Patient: sex F, age 74
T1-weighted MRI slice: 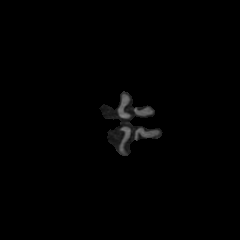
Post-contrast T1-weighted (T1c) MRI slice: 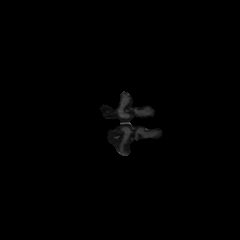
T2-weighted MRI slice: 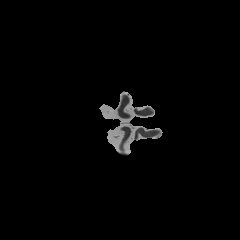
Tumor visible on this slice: no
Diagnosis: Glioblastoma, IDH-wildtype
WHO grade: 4